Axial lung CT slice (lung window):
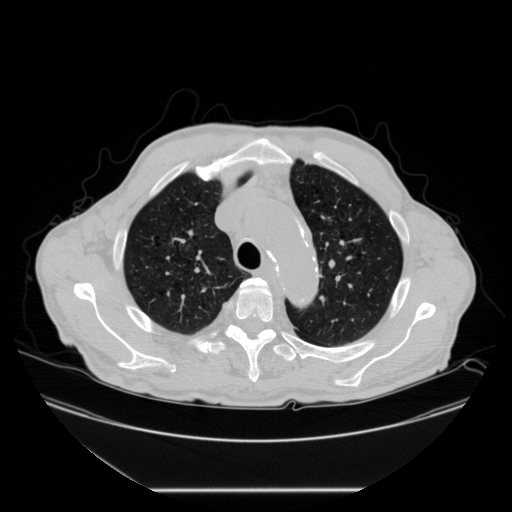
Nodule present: no